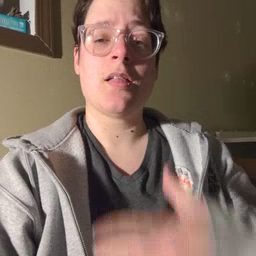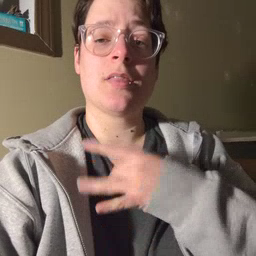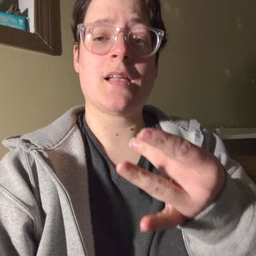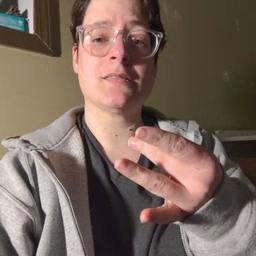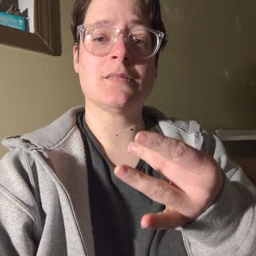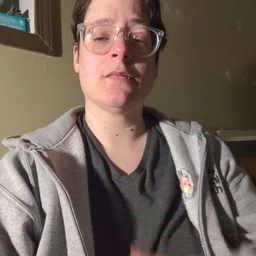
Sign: like